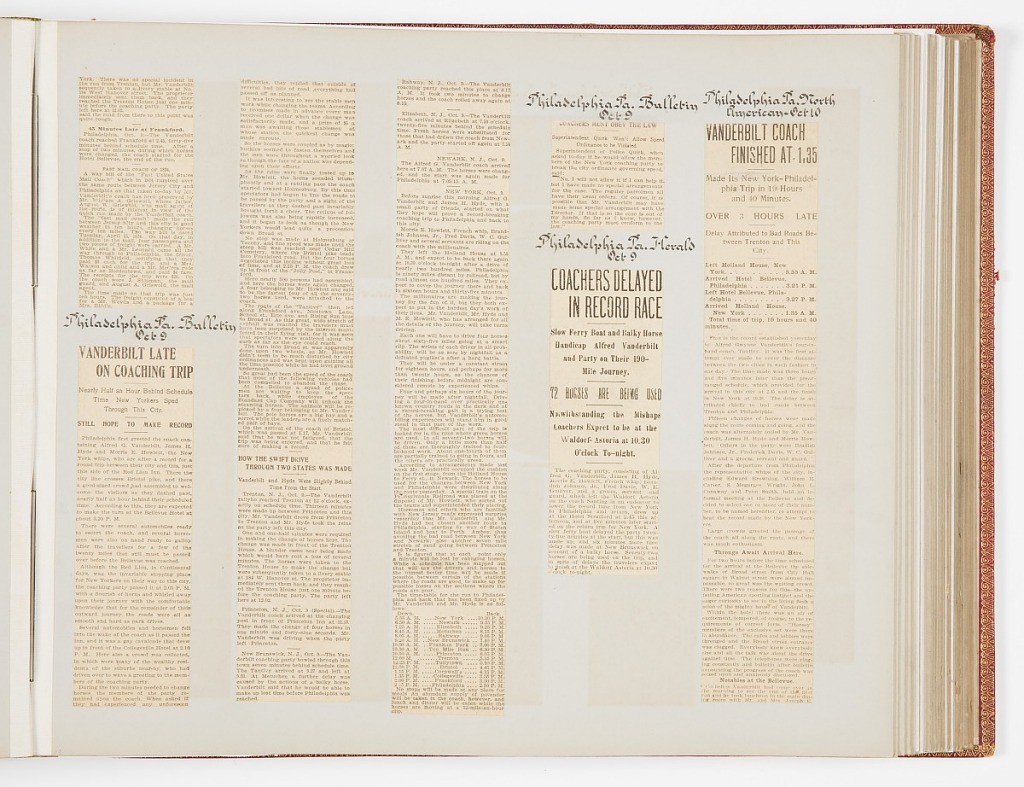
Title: Commemorative Scrapbook Documenting the 1901 Record Breaking Coach Race from New York City to Philadelphia and Back Again
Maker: James Hazen Hyde, American, 1876 - 1959
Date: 1901
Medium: Newspaper and magazine clippings mounted on heavy wove paper, annotated in pen and ink, bound in red leather with gilded lettering
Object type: Album Page
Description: Album of newspaper clippings describing the coach trip from New York to Philadelphia and return. The drivers were James H. Hyde and Alfred Vanderbilt.